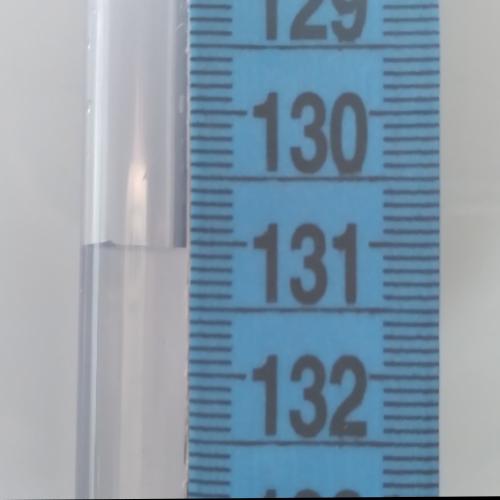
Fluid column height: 131.0 cm